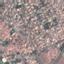
Land use / land cover class: Residential